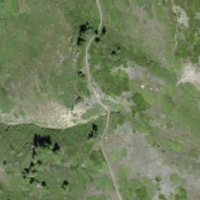
EUNIS habitat code: 26
Species observed at this site:
Saxifraga paniculata